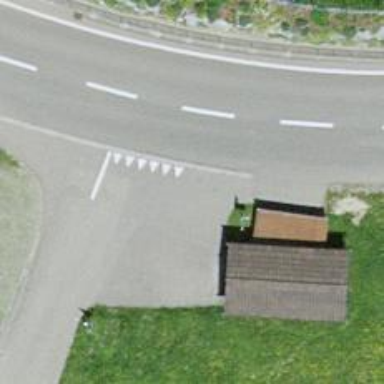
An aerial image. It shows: Bus stop with platform for public transport.